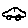
Label: car